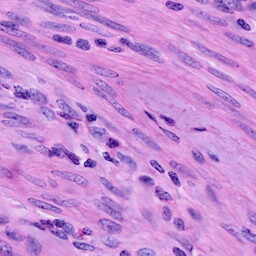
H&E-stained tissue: Cervix